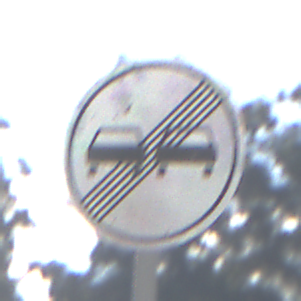
Verkehrszeichen: EndeUeberholverbot
Umgebung: Outdoor, Nature
Tageszeit: MorningAfternoon
Wetter: PartlyCloudy
Licht: Natural
Jahreszeit: NotSpecified
Kontrast: HighContrast